Question: REVISED: I have a Windows Forms Application and have added a ListView. I am able to add items to my list view, but I am wanting to number each row that has an item. I want those numbers to appear in column 2.
'''
if (ofd.ShowDialog() == System.Windows.Forms.DialogResult.OK)
{
int initialID = 2;
//Change button text.
button4.Text = ("Clear/Add Fonts");
//For each string in the open file dialog array.
foreach (string fontFileName in ofd.SafeFileNames)
{
//Add a line in the list view for each selected file. Don't allow for the same file to appear twice.
if (listView1.FindItemWithText(fontFileName) == null)
{
for (int i = 0; i < initialID; i++)
listView1.Items.Add(fontFileName).SubItems.Add((i).ToString());
}
}
}
'''

Sorry of the change was somewhat dramatic after the revision. I now have the numbers appearing under the Font ID, but now I can't seem to get it to increment. I think I'm very close.
Here is how I implemented the suggestions by Cyral:
'''
if (ofd.ShowDialog() == System.Windows.Forms.DialogResult.OK)
{
int initialID = 1;
int count = initialID;
//Change button text.
button4.Text = ("Clear/Add Fonts");
//For each string in the open file dialog array.
foreach (string fontFileName in ofd.SafeFileNames)
{
//Add a line in the list view for each selected file. Don't allow for the same file to appear twice.
if (listView1.FindItemWithText(fontFileName) == null)
{
listView1.Items.Add(fontFileName).SubItems.Add(count++.ToString());
}
}
}
else
'''
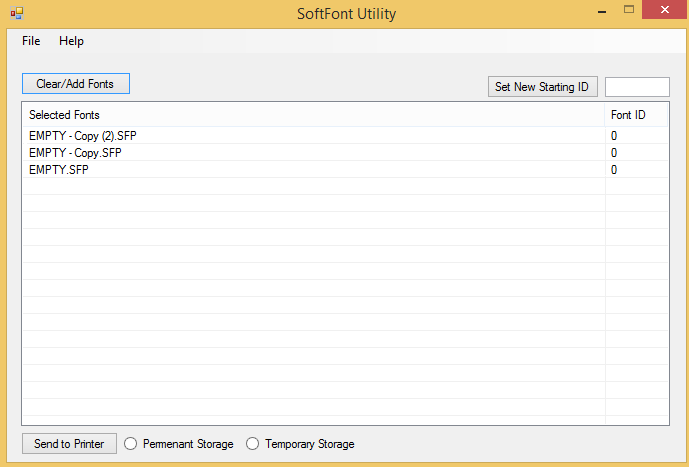
Answer: You need to set the 'SubItems' on the 'ListViewItem' you just added.
'''
lvi.Text = fontFileName;
lvi.SubItems.Add(initialID.ToString());
listView1.Items.Add(lvi);
'''
Your counter loop will not work because it resets each time, and because your 'InitialID' is one, 'i' will always be 0.
I suggest using the following:
'''
int initialID = 1; //Make a constant and put it somewhere
int count = initialID; //Will count how many items are added (Could also be done with a for loop with a condition)
foreach (string fontFileName in ofd.SafeFileNames)
{
//Add a line in the list view for each selected file. Don't allow for the same file to appear twice.
if (listView1.FindItemWithText(fontFileName) == null)
{
ListViewItem lvi = new ListViewItem(fontFileName);
lvi.SubItems.Add(i.ToString());
listView1.Items.Add(lvi);
count++;
}
}
'''